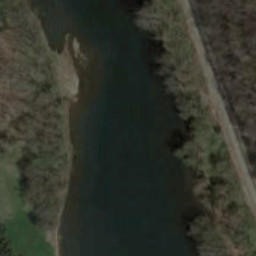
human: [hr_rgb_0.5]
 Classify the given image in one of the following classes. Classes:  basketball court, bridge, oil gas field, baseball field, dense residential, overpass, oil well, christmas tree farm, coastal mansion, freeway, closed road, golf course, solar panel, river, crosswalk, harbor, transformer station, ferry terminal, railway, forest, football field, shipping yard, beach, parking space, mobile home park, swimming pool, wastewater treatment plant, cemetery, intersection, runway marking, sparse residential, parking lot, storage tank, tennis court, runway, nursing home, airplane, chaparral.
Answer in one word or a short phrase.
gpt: river